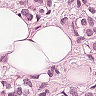
Metastatic tissue present: yes